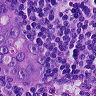
Metastatic tissue present: yes